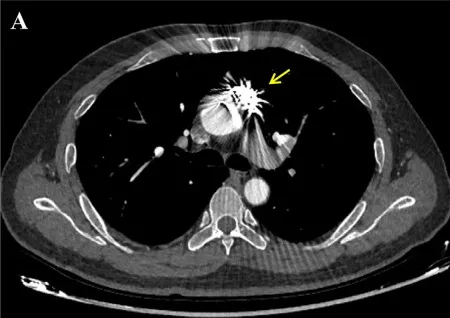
Postoperative CT angiography at the 1-year follow-up depicted (A) complete thrombosis and reduction in the size of the pseudoaneurysm sac.
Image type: radiology (ct)